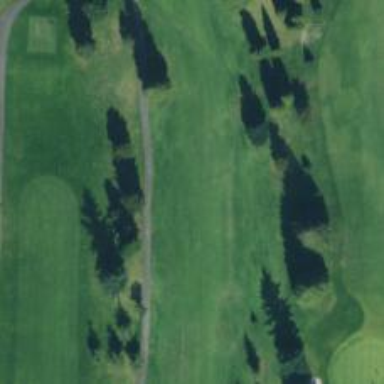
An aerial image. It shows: View of golf hole.